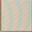
Piece: xx